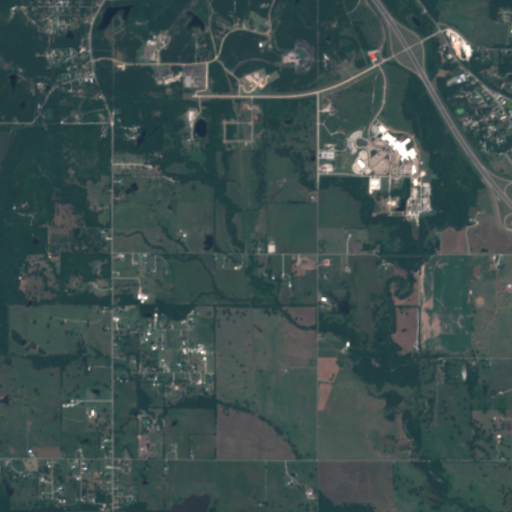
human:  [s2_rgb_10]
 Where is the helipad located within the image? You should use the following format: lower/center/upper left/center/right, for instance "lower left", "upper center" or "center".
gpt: The helipad is located in the upper right of the image.
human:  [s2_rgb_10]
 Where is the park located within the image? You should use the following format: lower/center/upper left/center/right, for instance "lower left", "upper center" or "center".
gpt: The park is located in the upper center of the image.
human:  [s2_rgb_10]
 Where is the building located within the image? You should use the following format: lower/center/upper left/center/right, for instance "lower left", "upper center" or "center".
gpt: The building is located in the center of the image.
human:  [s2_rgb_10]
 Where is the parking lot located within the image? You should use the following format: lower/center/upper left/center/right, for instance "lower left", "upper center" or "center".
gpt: There is no parking lot in the image.